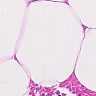
Metastatic tissue present: no